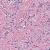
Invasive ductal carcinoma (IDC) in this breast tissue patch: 1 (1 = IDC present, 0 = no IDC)